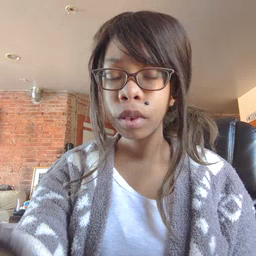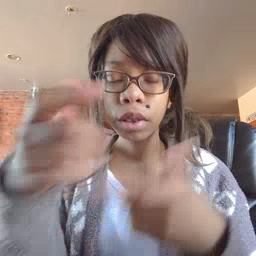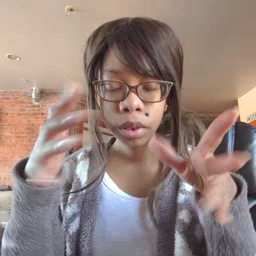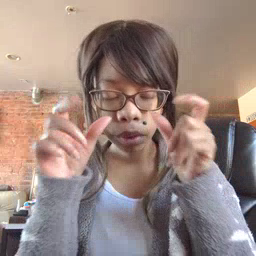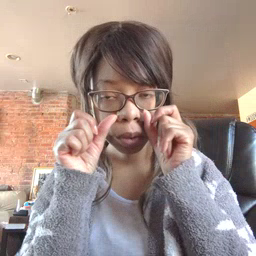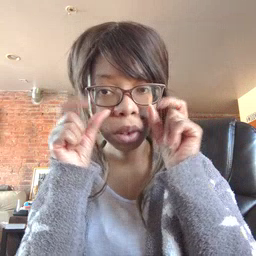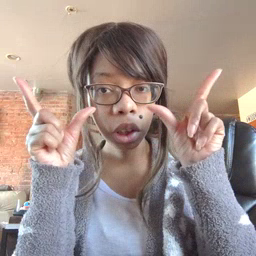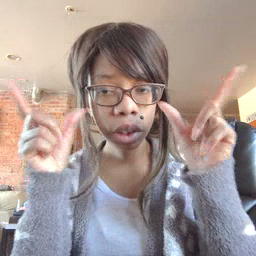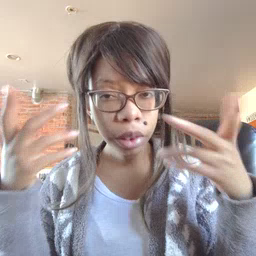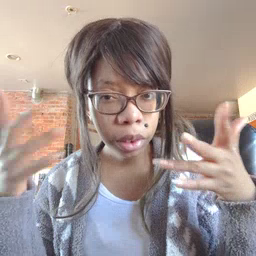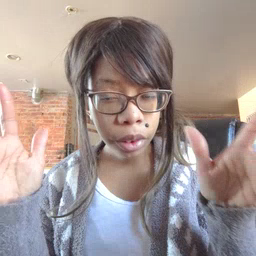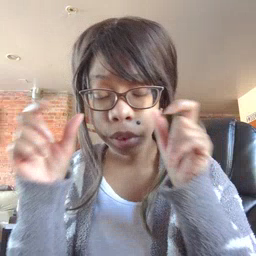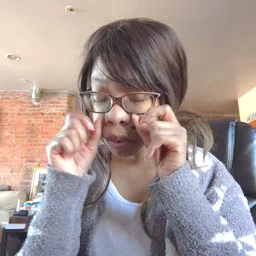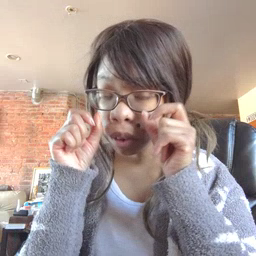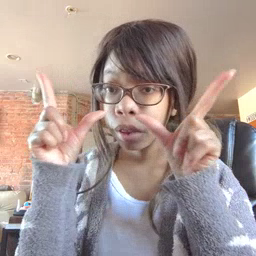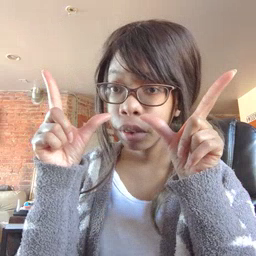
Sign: awake